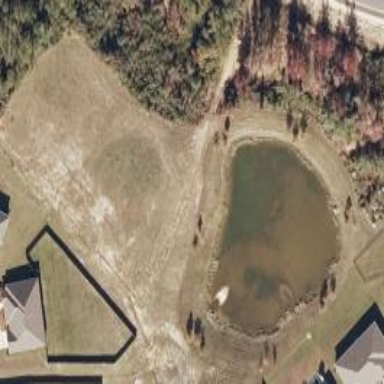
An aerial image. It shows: Pond surrounded by natural water.